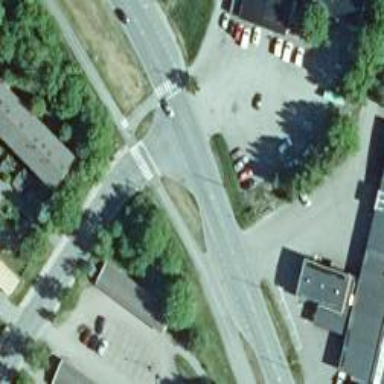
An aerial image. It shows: Marked crossing on the road.